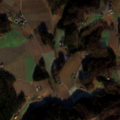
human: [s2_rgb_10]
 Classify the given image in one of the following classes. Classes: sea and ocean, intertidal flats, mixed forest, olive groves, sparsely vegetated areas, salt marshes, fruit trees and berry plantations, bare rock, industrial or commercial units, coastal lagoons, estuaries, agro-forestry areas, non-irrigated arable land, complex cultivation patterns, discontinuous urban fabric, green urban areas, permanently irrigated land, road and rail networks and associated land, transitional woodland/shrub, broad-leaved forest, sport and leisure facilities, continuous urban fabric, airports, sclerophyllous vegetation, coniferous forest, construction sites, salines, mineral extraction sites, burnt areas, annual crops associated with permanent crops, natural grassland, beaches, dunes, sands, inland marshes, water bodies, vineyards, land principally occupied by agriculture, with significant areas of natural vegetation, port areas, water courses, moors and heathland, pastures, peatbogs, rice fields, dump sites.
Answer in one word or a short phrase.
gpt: non-irrigated arable land, broad-leaved forest, mixed forest